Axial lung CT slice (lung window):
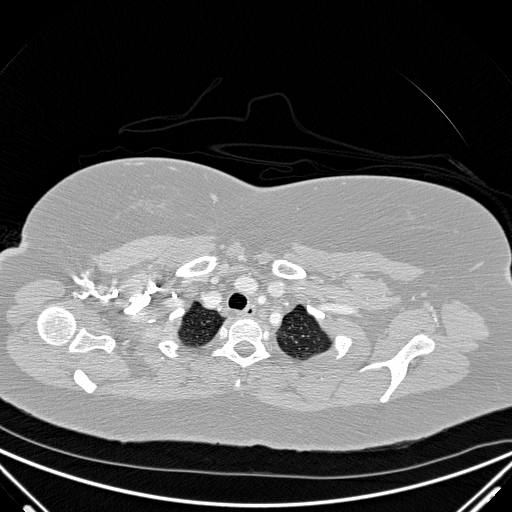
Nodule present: no